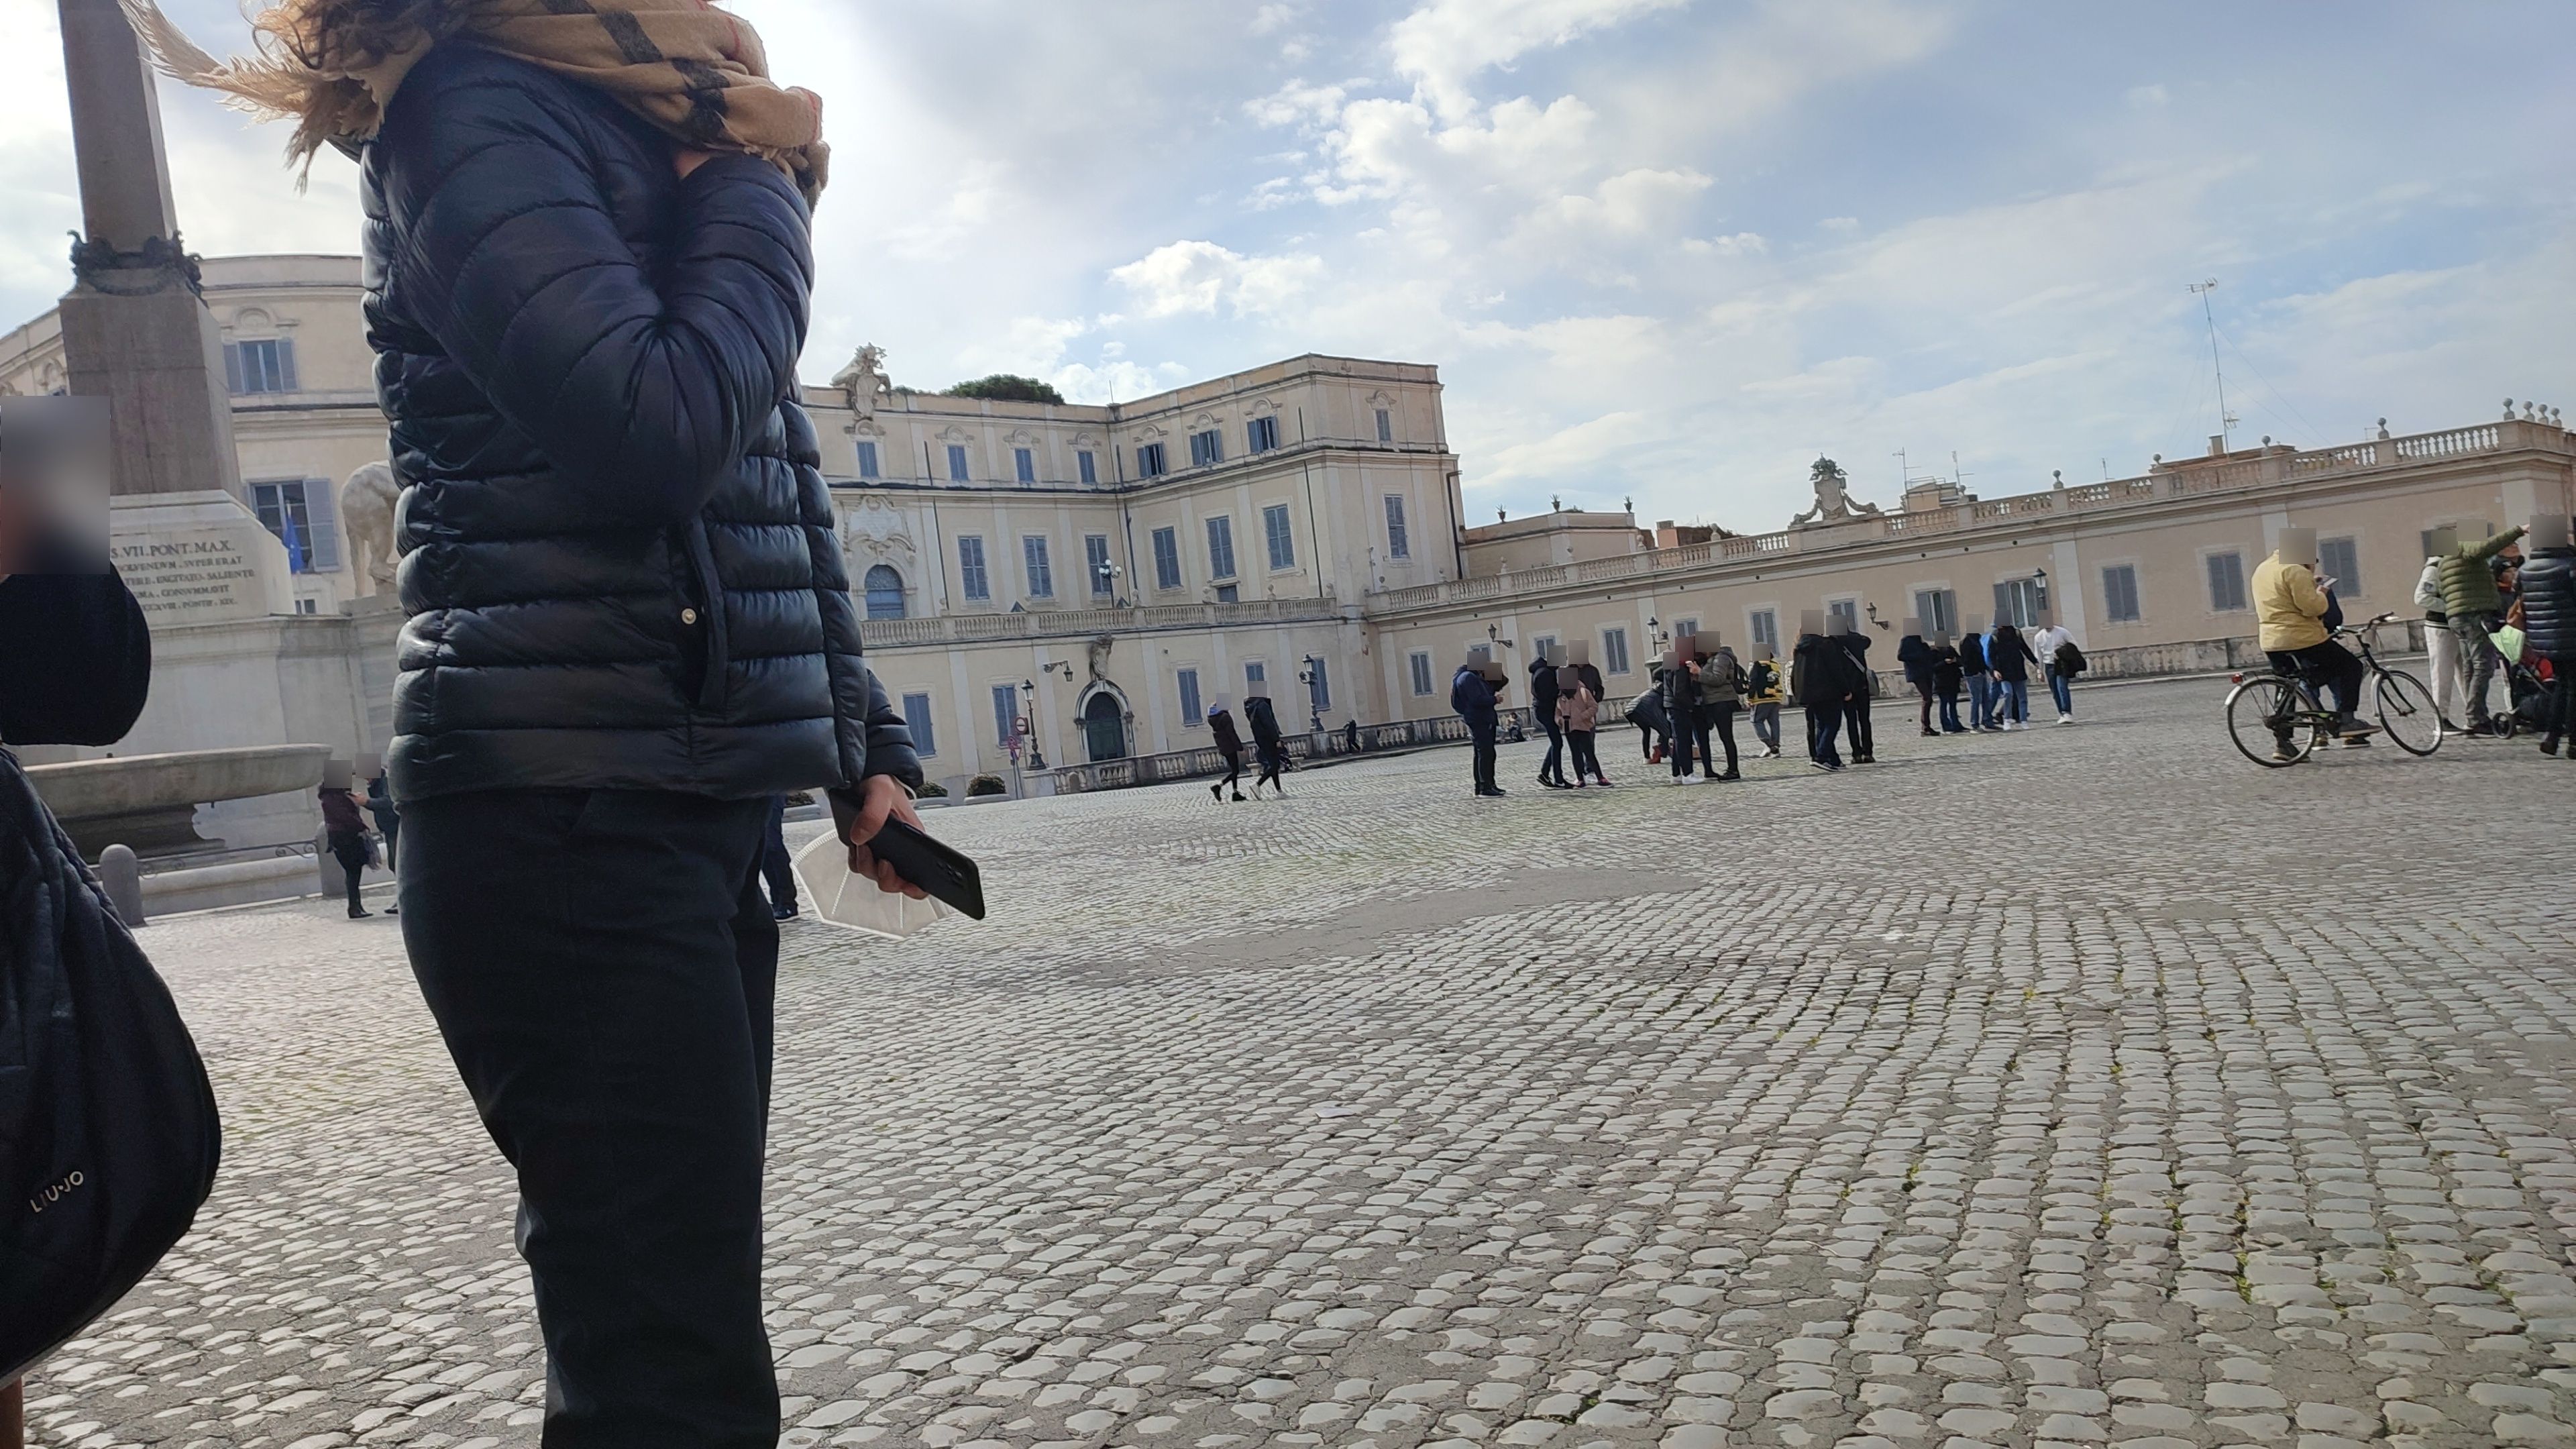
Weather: clear
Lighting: day
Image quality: good
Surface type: walking surface
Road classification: tertiary
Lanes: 2
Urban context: urban centre
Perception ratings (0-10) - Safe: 7.81, Lively: 7.97, Beautiful: 4.71, Boring: 4.64, Depressing: 6.41, Wealthy: 6.24